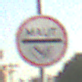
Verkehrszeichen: MautflichtigeStrecke
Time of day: MorningAfternoon
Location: Outdoor (Suburban)
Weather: Clear
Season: NotSpecified
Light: Natural